Question: I need list or enumerate of existing serial ports,
Till now I was using this method , but its not working with windows 7. Do you know some alternative how can I find out available serial ports under windows 7?
'''
def enumerate_serial_ports():
""" Uses the Win32 registry to return an
iterator of serial (COM) ports
existing on this computer.
"""
path = 'HARDWARE\DEVICEMAP\SERIALCOMM'
try:
key = winreg.OpenKey(winreg.HKEY_LOCAL_MACHINE, path)
except WindowsError:
raise IterationError
for i in itertools.count():
try:
val = winreg.EnumValue(key, i)
yield str(val[1])
except EnvironmentError:
break
'''
I get IterationError

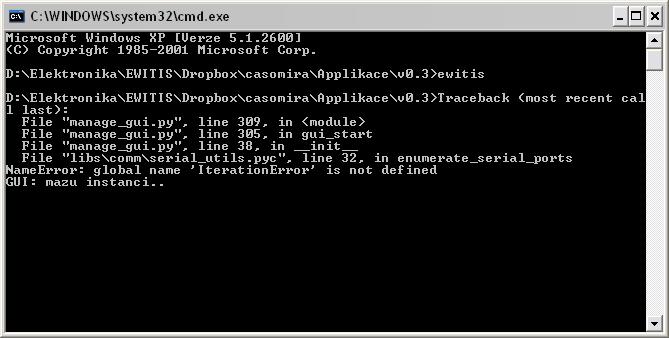
Answer: You're raising an 'IterationError', but that exception doesn't actually exist. Maybe you should try raising 'EnvironmentError' for that condition as well.
The pySerial docs include some sample code for finding serial ports. Check them out: <URL>